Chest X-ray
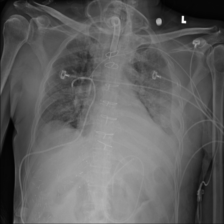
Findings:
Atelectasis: negative
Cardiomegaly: negative
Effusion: positive
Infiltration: negative
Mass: negative
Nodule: negative
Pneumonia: negative
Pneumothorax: negative
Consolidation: negative
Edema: negative
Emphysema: negative
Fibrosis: negative
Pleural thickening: negative
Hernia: negative